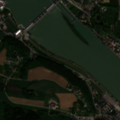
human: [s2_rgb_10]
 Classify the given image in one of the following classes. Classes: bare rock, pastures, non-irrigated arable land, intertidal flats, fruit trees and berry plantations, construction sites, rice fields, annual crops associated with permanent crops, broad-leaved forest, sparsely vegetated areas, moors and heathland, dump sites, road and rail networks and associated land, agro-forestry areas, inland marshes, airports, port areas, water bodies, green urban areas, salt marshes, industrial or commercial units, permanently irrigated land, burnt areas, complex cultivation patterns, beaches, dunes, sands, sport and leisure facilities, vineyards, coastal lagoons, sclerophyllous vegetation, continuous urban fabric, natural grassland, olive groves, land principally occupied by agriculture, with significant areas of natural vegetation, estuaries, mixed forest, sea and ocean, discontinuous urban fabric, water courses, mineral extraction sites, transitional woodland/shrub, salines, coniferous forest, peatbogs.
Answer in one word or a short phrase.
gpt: continuous urban fabric, discontinuous urban fabric, complex cultivation patterns, land principally occupied by agriculture, with significant areas of natural vegetation, mixed forest, water courses